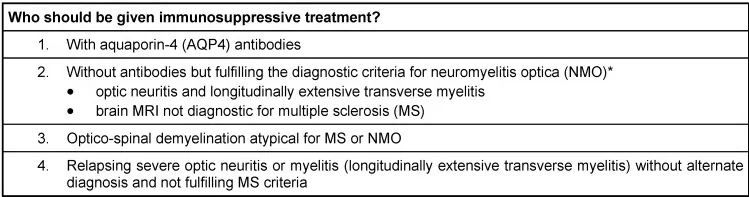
Immunosuppressive treatment.
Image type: chart (chart)